Question: I'm trying to make this template, which I'm going to later be converting into a WordPress theme. The problem I'm having is similar to this post: <URL> But when I tried the solutions off of that post, but didn't work for me.
What I want to have is the footer be at the very bottom of the page (hidden from view if the content is longer than the viewer's browser window) and not have it fixed on the bottom of the window.
All of the top content (the navigation, bars, logo, etc.) is positioned where I would like it to be. But the link above the footer and the footer aren't positioned at the very bottom of the page. Instead, when it first loads up, it positions itself at the bottom of the page. The more content it has, it stays in the area where it first loaded. See the screenshot below:

Here is the following HTML/CSS for the page:
'''
<div id="blackbar"></div>
<div id="wrapper">
<div id="redbar">
<img src="images/logo_broeren_03.png" alt="" title="" />
</div>
<div id="navigationWrapper">
<ul>
<li><a href="#">Contact Us</a></li>
<li><a href="#">Who We Are</a></li>
<li><a href="#">Our Portfolio</a></li>
<li><a href="#">Home</a></li>
</ul>
<div id="whitebar">
<img src="images/logo_broeren_04.png" alt="" title="" />
</div>
</div>
<div id="newsbar">
</div>
<div id="contentWrapper">
<div id="secondaryNavigation">
</div>
<div id="slider-headline">
</div>
<div id="content">
<div class="post">
<p>Contains post content</p>
</div>
</div>
</div>
</div>
<div id="footer">
<span id="studioLink">designed by Two Eleven Studios</span>
<ul>
<li>602 N. Country Fair Drive, P.O. Box 6537 &#8226; Champaign, Illinois 61826&#8211;6537</li>
<li>217&#8211;352&#8211;4232</li>
<li>example@broerenrusso.com</li>
<li>&copy; 2012 Broeren Russo Inc.</li>
</ul>
</div>
'''
'''
/*General Implementations*/
body {
background: #6CF;
width: 100%;
}
/*Main Elements*/
/*Black bar on the far left side*/
#blackbar {
background: #000;
height: 55px;
position: absolute;
top: 25px;
/*width: 155px;*/
width: 15%;
}
/*Red bar containing red part image of logo*/
#redbar {
background: #C0272D;
width: 114px;
height: 80px;
float: left;
}
#redbar img {
float: right;
position: relative;
top: 24px;
}
/*Wrapper containing main content, navigation, white bar w/ logo, news feed, and main content*/
#wrapper {
width: 798px;
height: 100%;
float: left;
position: absolute;
left: 15%;
/*left: 155px;*/
}
/*Navigation wrapper containing white bar w/ logo and main navigation*/
#navigationWrapper {
width: 570px;
height: 130px;
position: relative;
top: 0;
float: left;
font-size: 12px;
font-family: 'RobotoLight', Arial, sans-serif;
text-transform: uppercase;
}
/*Main navigation settings*/
#navigationWrapper ul {
/*position: relative;
top: 0;
float: right;*/
height: 24px;
width: 570px;
}
#navigationWrapper ul li {
display: inline-block;
width: 114px;
/*height: 22px;*/
text-align: right;
float: right;
padding: 3px 0 0 0;
}
#navigationWrapper ul li:hover {
border-top: 2px #C0272D solid;
padding: 1px 0 0 0;
}
#navigationWrapper ul li a {
position: relative;
top: 10px;
color: #000;
text-decoration: none;
}
/*White bar w/ white logo*/
#whitebar {
background: #FFF;
height: 56px;
width: 570px;
position: relative;
top: 0px;
}
#whitebar img {
float: left;
position: absolute;
}
/*News feed on the side*/
#newsbar {
width: 114px;
height: 179px;
background: #FFF;
margin: 80px 0 0 0;
}
/*Slider/Headline Block and content block*/
#slider-headline, #content {
width: 684px;
}
/*Slider/Headline Block*/
#slider-headline {
background: #000;
height: 302px;
}
/*content block*/
#content {
background: #FFF;
padding: 6.5em 0 1em 0;
margin: 0 0 1.5em 0;
}
/*wrapper containing slider/headline block and content block*/
#contentWrapper {
width: 684px;
margin: -179px 0 24px 114px;
}
/*Company tagline (only on index page)*/
#companyTagline {
float: right;
font-family: 'RobotoMedium', Arial, sans-serif;
margin: 5px 0 0 0;
}
/*Secondary navigation within contentWrapper*/
#secondaryNavigation {
width: 611px;
height: 110px;
margin: 0 auto;
position: absolute;
background: #666;
z-index: 10;
top: 320px;
right: 44px;
}
/*Post settings*/
.post {
width: 89%;
margin: 0 auto;
}
/*Studio link*/
#studioLink {
position: absolute;
bottom: 27px;
left: 3px;
font: 8px 'RobotoLight', Arial, sans-serif;
}
/*Main footer*/
#footer {
position: absolute;
bottom: 0;
width: 100%;
background: #CCC;
height: 24px;
}
#footer ul {
width: 684px;
margin: 0 auto;
}
#footer ul li {
list-style-image: none;
display: inline-block;
font: 9px/11px 'RobotoLight', Arial, sans-serif;
margin: 0 23px 0 0;
}
#footer ul li:last { margin: 0; }
'''
I know part of the problem is all of the top content (navigation, white bar on top, etc.) have the 'position: absolute;' CSS within them. But I wanted to keep this CSS declaration. How do I have it so the link above the footer and the footer itself positioned at the bottom of the page/content and not positioned at the bottom of the window?
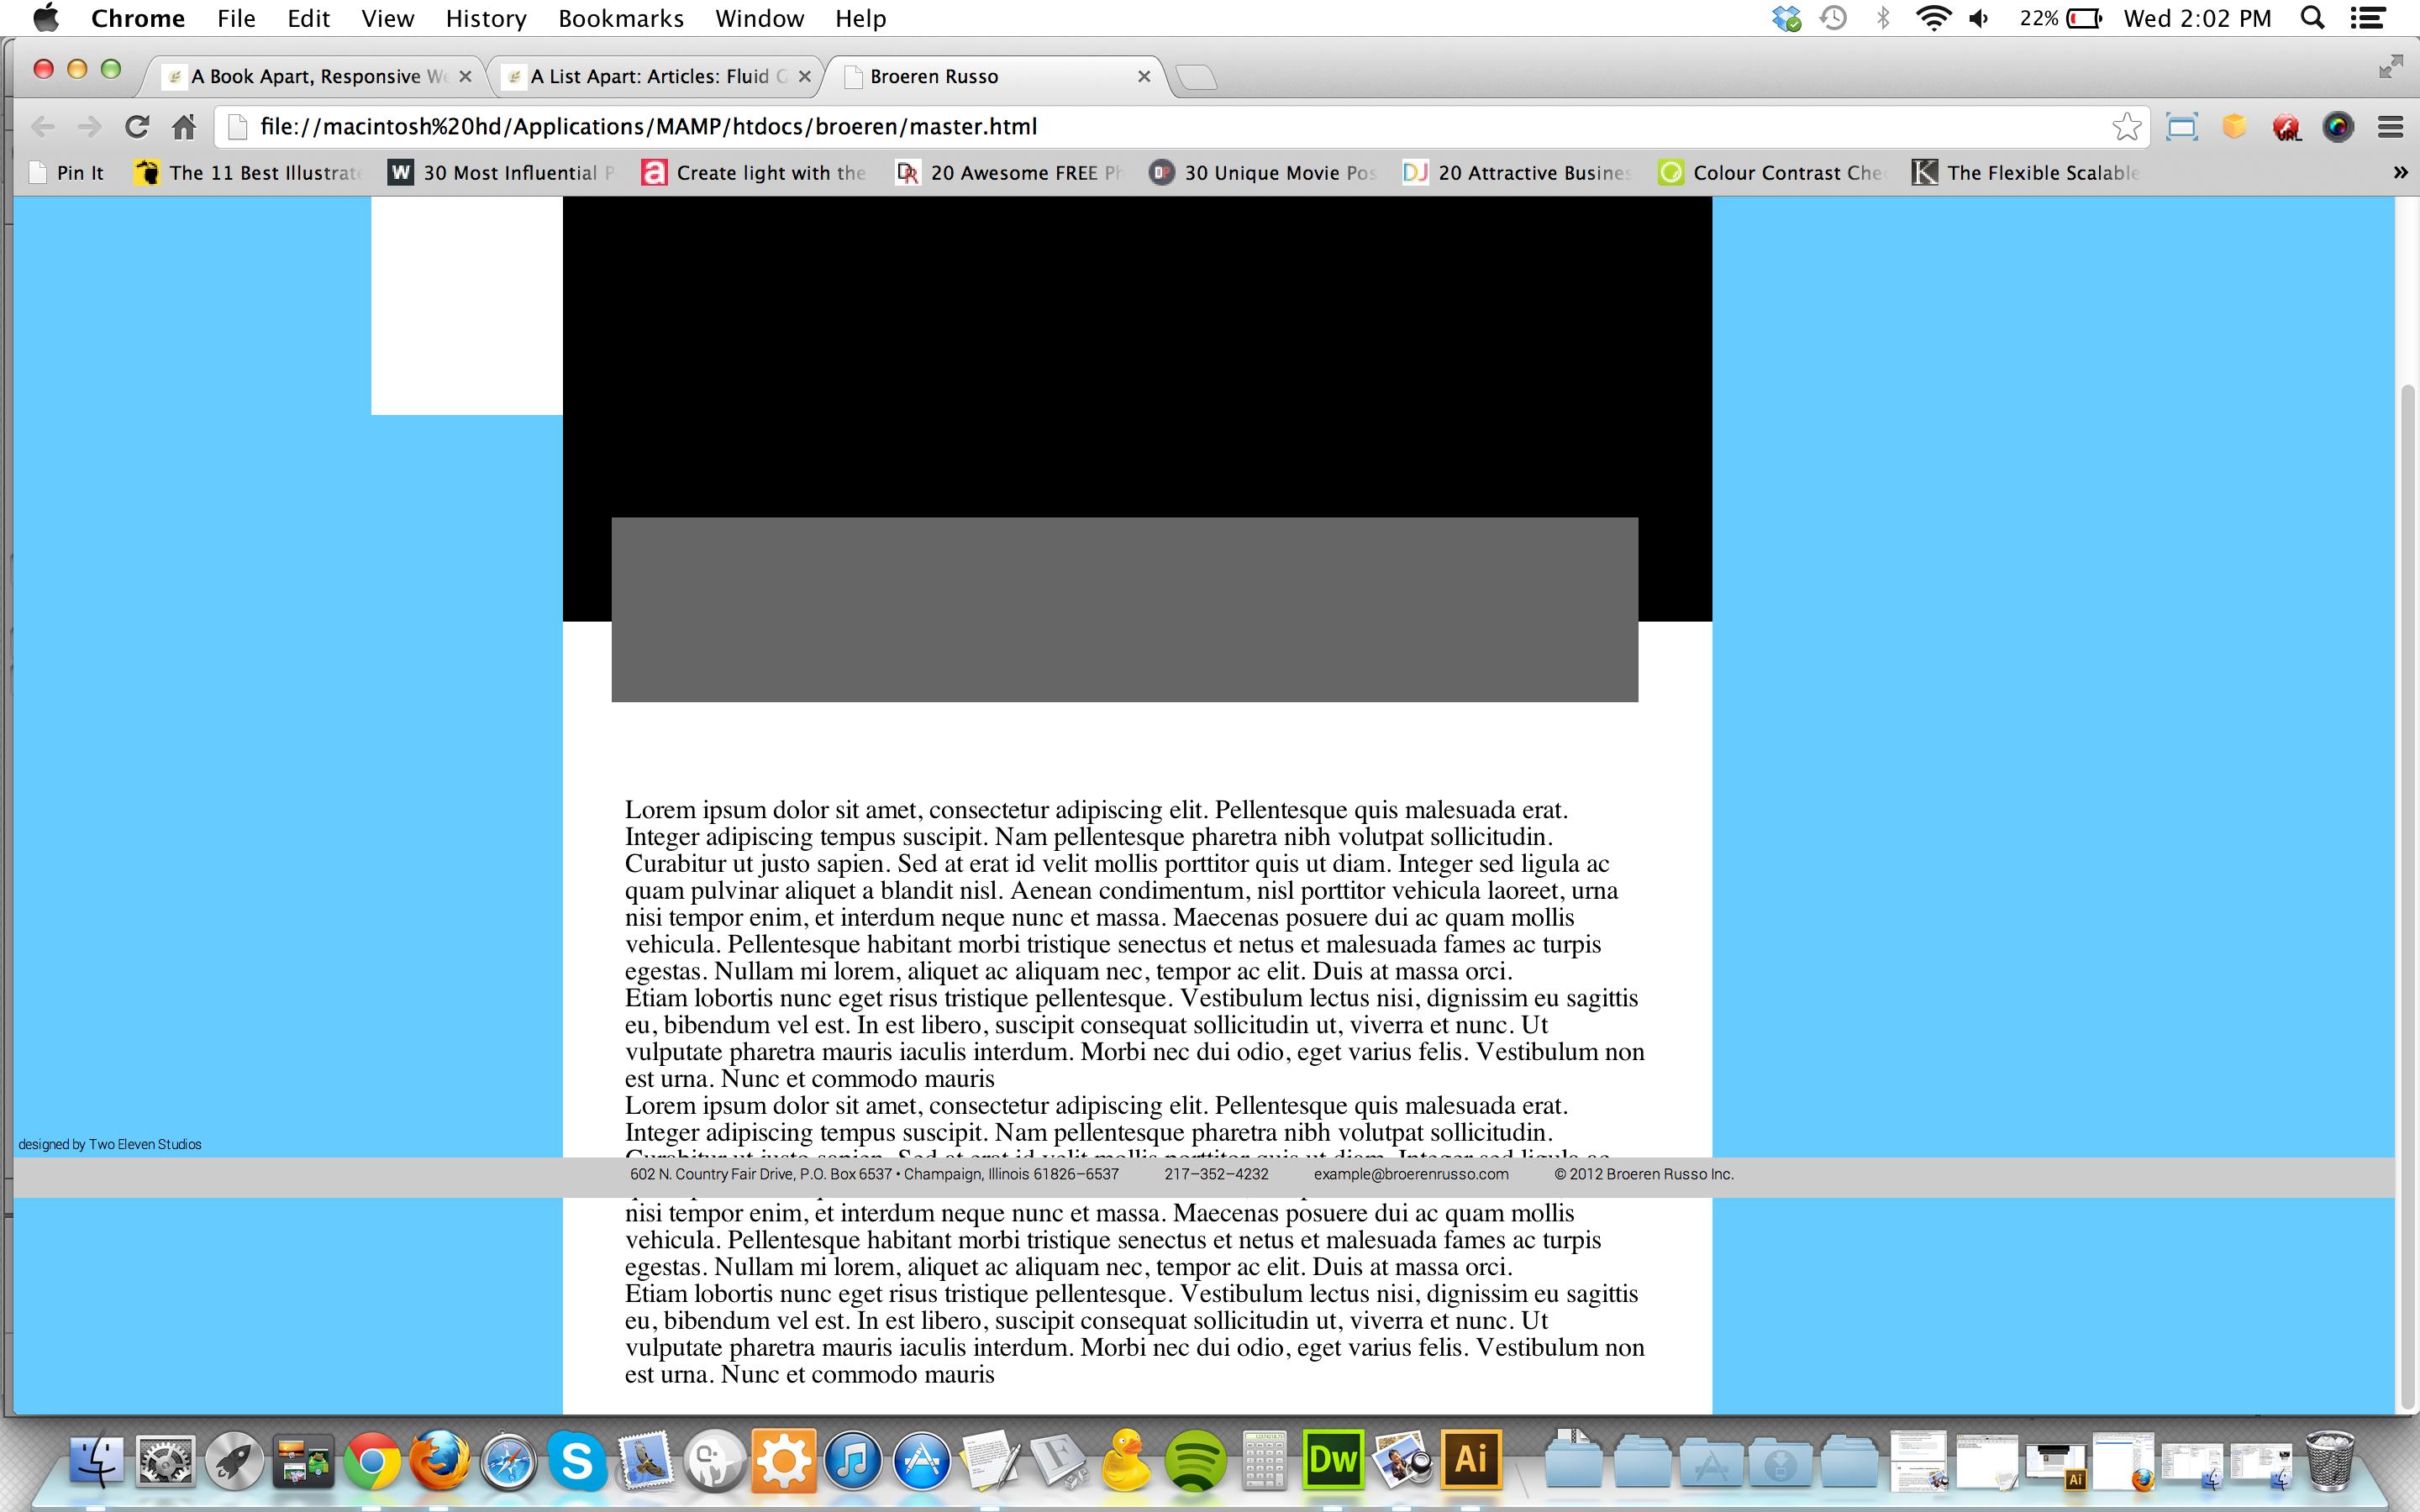
Answer: So here it is. It took a long time because of absolute positioning
'''
<body>
<div style="width:100%; min-height: 100%; position: relative; display:inline-block;">
<div id="blackbar">
</div>
<div id="wrapper">
<div id="redbar">
<img src="images/logo_broeren_03.png" alt="" title="" />
</div>
<div id="navigationWrapper">
<ul>
<li><a href="#">Contact Us</a></li>
<li><a href="#">Who We Are</a></li>
<li><a href="#">Our Portfolio</a></li>
<li><a href="#">Home</a></li>
</ul>
<div id="whitebar">
<img src="images/logo_broeren_04.png" alt="" title="" />
</div>
</div>
<div id="newsbar">
</div>
<div id="contentWrapper">
<div id="secondaryNavigation">
</div>
<div id="slider-headline">
</div>
<div id="content">
<div class="post">
<p>
Contains post content</p>
<br />
<p>
Contains post content</p>
<br />
<p>
Contains post content</p>
<br />
<p>
Contains post content</p>
<br />
<p>
Contains post content</p>
<br />
<p>
Contains post content</p>
<br />
<p>
Contains post content</p>
<br />
<p>
Contains post content</p>
<br />
<p>
Contains post content</p>
<br />
<p>
Contains post content</p>
<br />
<p>
Contains post content</p>
<br />
<p>
Contains post content</p>
<br />
</div>
</div>
</div>
</div>
<div id="footer">
<span id="studioLink">designed by Two Eleven Studios</span>
<ul>
<li>602 N. Country Fair Drive, P.O. Box 6537 Champaign, Illinois 618266537</li>
<li><PHONE></li>
<li>example@broerenrusso.com</li>
<li> 2012 Broeren Russo Inc.</li>
</ul>
</div>
</div>
</body>
'''
css
'''
<style type="text/css">
/*General Implementations*/
html, body
{
background: #6CF;
width: 100%;
height: 100%;
}
/*Main Elements*/
/*Black bar on the far left side*/
#blackbar
{
background: #000;
height: 55px;
position: absolute;
top: 25px; /*width: 155px;*/
width: 15%;
}
/*Red bar containing red part image of logo*/
#redbar
{
background: #C0272D;
width: 114px;
height: 80px;
float: left;
}
#redbar img
{
float: right;
position: relative;
top: 24px;
}
/*Wrapper containing main content, navigation, white bar w/ logo, news feed, and main content*/
#wrapper
{
width: 798px;
min-height: 100%;
float: left;
position: relative;
left: 15%; /*left: 155px;*/
}
/*Navigation wrapper containing white bar w/ logo and main navigation*/
#navigationWrapper
{
width: 570px;
height: 130px;
position: relative;
top: 0;
float: left;
font-size: 12px;
font-family: 'RobotoLight' , Arial, sans-serif;
text-transform: uppercase;
}
/*Main navigation settings*/
#navigationWrapper ul
{
/*position: relative;
top: 0;
float: right;*/
height: 24px;
width: 570px;
}
#navigationWrapper ul li
{
display: inline-block;
width: 114px; /*height: 22px;*/
text-align: right;
float: right;
padding: 3px 0 0 0;
}
#navigationWrapper ul li:hover
{
border-top: 2px #C0272D solid;
padding: 1px 0 0 0;
}
#navigationWrapper ul li a
{
position: relative;
top: 10px;
color: #000;
text-decoration: none;
}
/*White bar w/ white logo*/
#whitebar
{
background: #FFF;
height: 56px;
width: 570px;
position: relative;
top: 0px;
}
#whitebar img
{
float: left;
position: absolute;
}
/*News feed on the side*/
#newsbar
{
width: 114px;
height: 179px;
background: #FFF;
margin: 80px 0 0 0;
}
/*Slider/Headline Block and content block*/
#slider-headline, #content
{
width: 684px;
}
/*Slider/Headline Block*/
#slider-headline
{
background: #000;
height: 302px;
}
/*content block*/
#content
{
background: #FFF;
padding: 6.5em 0 1em 0;
margin: 0 0 1.5em 0;
}
/*wrapper containing slider/headline block and content block*/
#contentWrapper
{
width: 684px;
margin: -179px 0 24px 114px;
}
/*Company tagline (only on index page)*/
#companyTagline
{
float: right;
font-family: 'RobotoMedium' , Arial, sans-serif;
margin: 5px 0 0 0;
}
/*Secondary navigation within contentWrapper*/
#secondaryNavigation
{
width: 611px;
height: 110px;
margin: 0 auto;
position: absolute;
background: #666;
z-index: 10;
top: 320px;
right: 44px;
}
/*Post settings*/
.post
{
width: 89%;
margin: 0 auto;
}
/*Studio link*/
#studioLink
{
position: absolute;
bottom: 27px;
left: 3px;
font: 8px 'RobotoLight' , Arial, sans-serif;
}
/*Main footer*/
#footer
{
position: absolute;
bottom: 0;
left: 0px;
width: 100%;
background: #CCC;
height: 24px;
}
#footer ul
{
width: 684px;
margin: 0 auto;
}
#footer ul li
{
list-style-image: none;
display: inline-block;
font: 9px/11px 'RobotoLight' , Arial, sans-serif;
margin: 0 23px 0 0;
}
#footer ul li:last
{
margin: 0;
}
</style>
'''
Here is the <URL>. Working perfect for me. Checked in Chrome and Firefox.